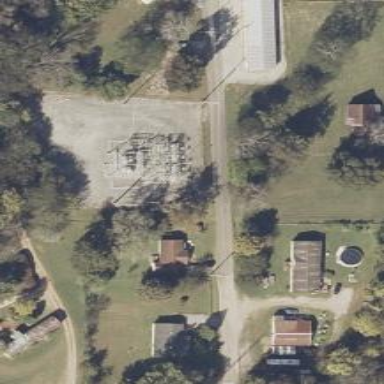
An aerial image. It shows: Distribution level power substation enclosed by fence.